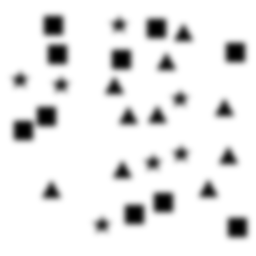
Squares: 10
Triangles: 10
Stars: 7
Total shapes: 27